Question: I'm working through the Alloy tutorial and am just starting <URL>. My question is with the phrase that starts the chapter:
> Now that we've built a model that ensures the structural correctness of our file system ...
When I run the model built so far I still get disconnected file systems, which seems to contradict this phrase.

This is with Alloy 4.2, build date 2012-9-25 downloaded from the website a few days ago. Am I doing something wrong or is this intentional? From my understanding I don't see anything in the model that prevents disconnects like this. But my understanding is still a bit fuzzy.
The relevant model is copied below:
'''''
// File system objects
abstract sig FSObject { }
sig File, Dir extends FSObject { }
// A File System
sig FileSystem {
live: set FSObject,
root: Dir & live,
parent: (live - root) ->one (Dir & live),
contents: Dir -> FSObject
}{
// live objects are reachable from the root
live in root.*contents
// parent is the inverse of contents
parent = ~contents
}
'''
I could see the 'live: set FSObject' line possibly requiring connection, but that's not my current understanding of the semantics of that line.
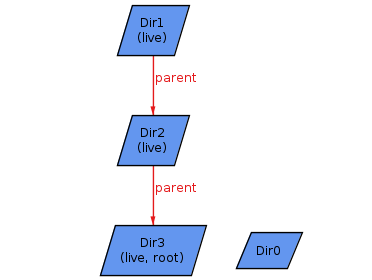
Answer: I take the tutorial's remark about structural correctness to mean that the model ensures the properties:
- - - - -
In the instance you show, note that Dir0 is not live, has no contents, and has no parent. So I think the instance obeys all the constraints I listed, and the file system (the tree rooted in Dir3) is in fact connected. Dir0 is not a counter-example and not a structural problem with the file system; it's just a file-system object that is not reachable from any file system root and thus not live. True?
Note that while the constraints do ensure that each FileSystem is a connected graph (a tree, in fact), they do not ensure that the file systems are connected to each other (nor that they are disjoint). This should be easier to see if you change the run command to ask for multiple file systems.
You might be able to get a good bar discussion going at an IETF meeting over whether these constraints constitute "structural correctness" for file systems in general, but I think in context the phrase is just intended to point back to what was done in lessons I and II of the file system example.